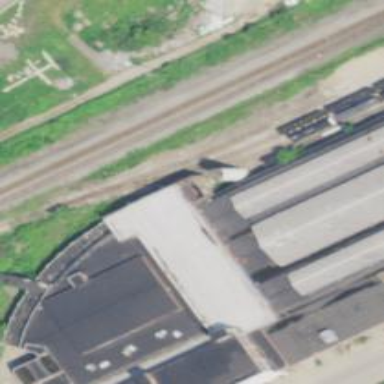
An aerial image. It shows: Rail spur service.